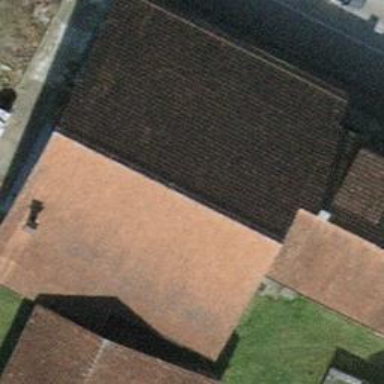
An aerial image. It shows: Gabled roof on farm auxiliary building.